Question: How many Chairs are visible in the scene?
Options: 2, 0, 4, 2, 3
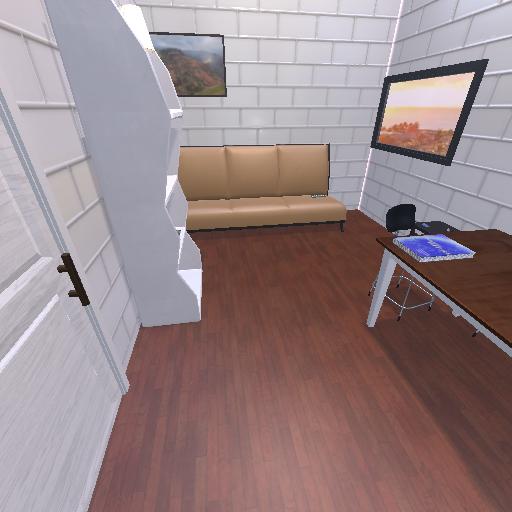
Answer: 2